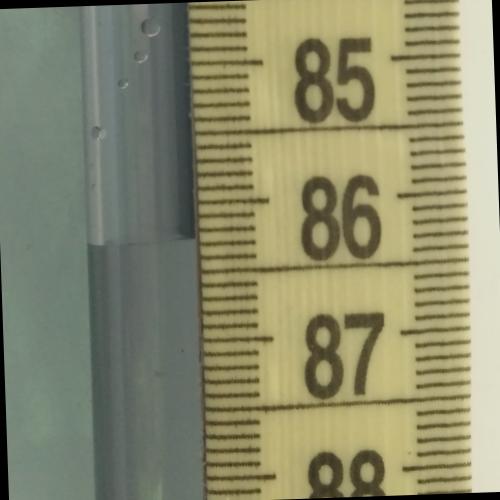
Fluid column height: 86.3 cm